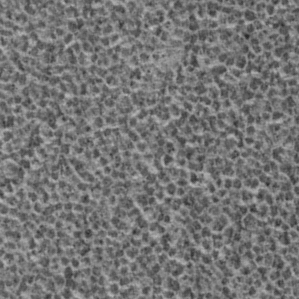
Label: frost